Question:
I'm trying to move my project from eclipse into android studio so that I can start building an android wear app. I exported the app from eclipse and imported it into android studio. However, when I try and add the android wear app, I start getting the error message "failed to find target 4.4w" see screen shot.
When creating a brand new project, this error does not occur. I noticed that i'm still running on android api 19 for external libraries, but I can't upgrade it since it can't find it.
The 4.4w is installed via sdk manager, why can't android studio see this?
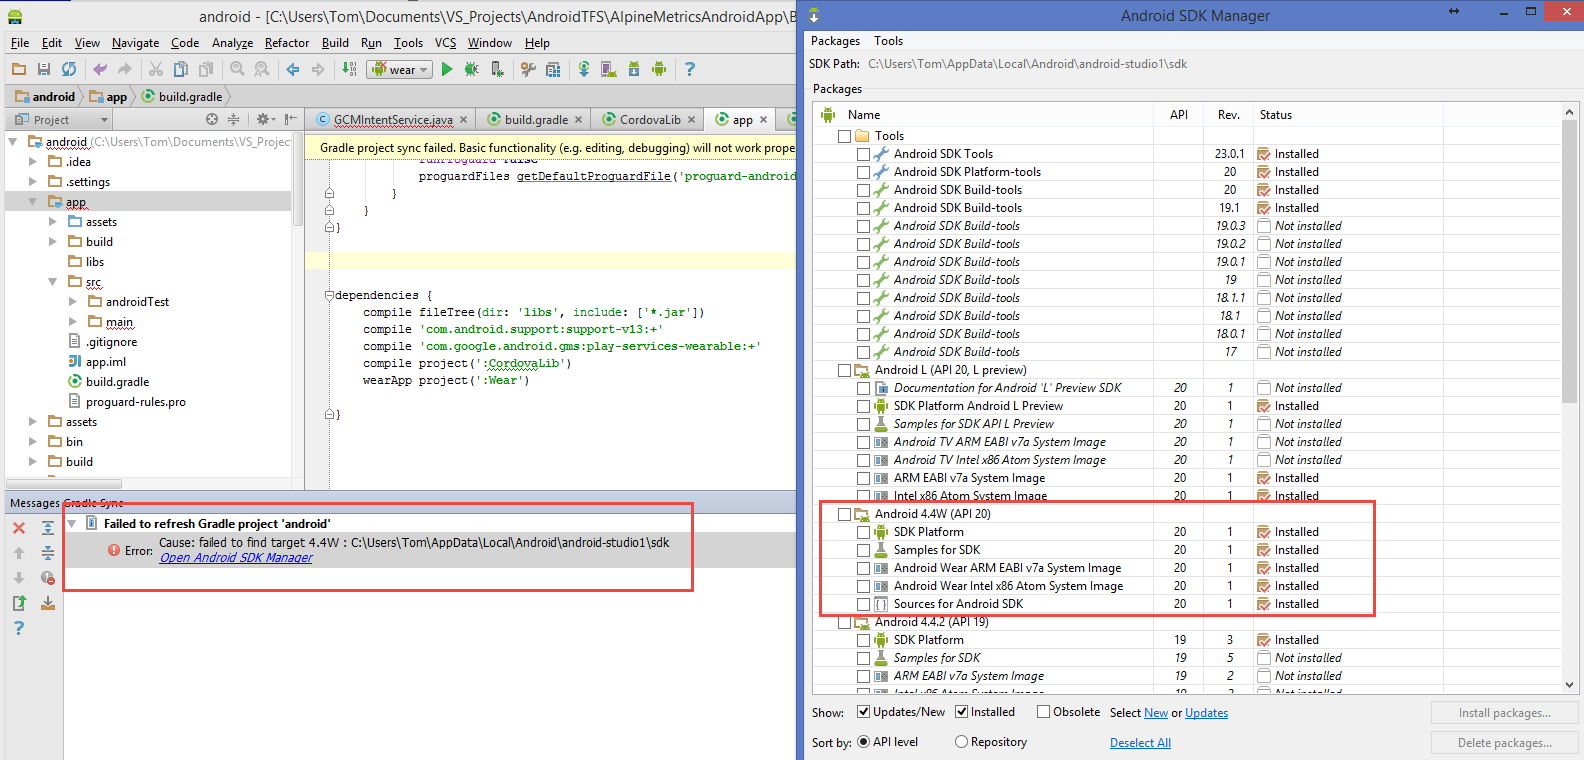
Answer: For some reason, the wear project had '4.4w' as the build target, i updated this to 20 and the error went away.